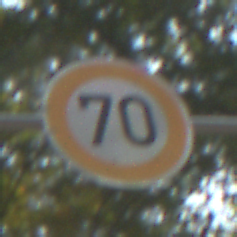
Verkehrszeichen: Geschwindigkeit70
Umgebung: Outdoor, Suburban
Tageszeit: MorningAfternoon
Wetter: Clear
Licht: Natural
Jahreszeit: NotSpecified
Kontrast: HighContrast